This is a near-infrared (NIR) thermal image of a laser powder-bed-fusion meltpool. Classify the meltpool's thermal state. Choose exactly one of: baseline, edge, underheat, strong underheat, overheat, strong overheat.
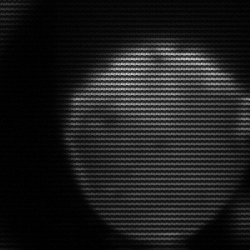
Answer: edge